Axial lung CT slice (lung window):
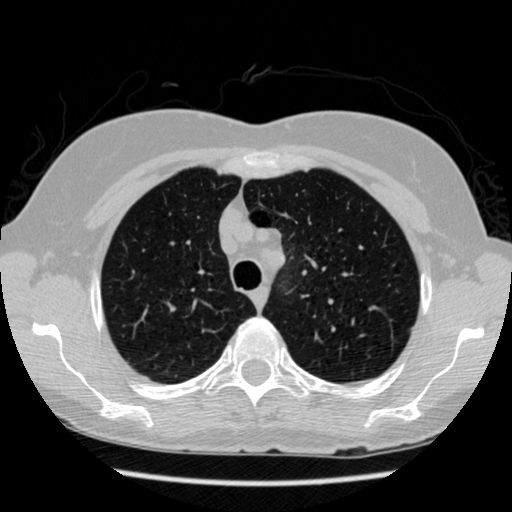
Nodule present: no